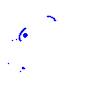
Particle: proton